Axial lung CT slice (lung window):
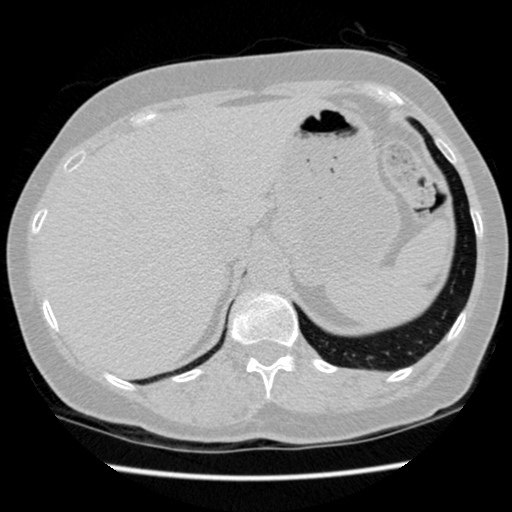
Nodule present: no